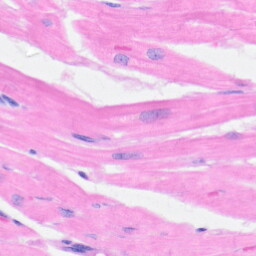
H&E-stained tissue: Heart